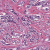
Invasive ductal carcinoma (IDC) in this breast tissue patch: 1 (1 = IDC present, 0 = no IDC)